Field crop: maize
Growth stage: 2
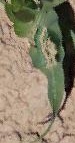
Species: maize